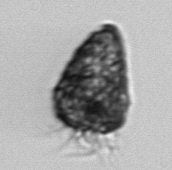
Label: Ciliophora